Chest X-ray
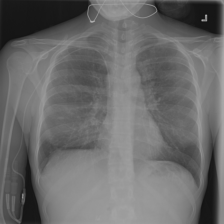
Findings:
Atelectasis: negative
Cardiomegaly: negative
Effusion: negative
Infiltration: negative
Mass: negative
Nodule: negative
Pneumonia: negative
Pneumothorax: negative
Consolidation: negative
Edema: negative
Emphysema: negative
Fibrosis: negative
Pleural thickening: negative
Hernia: negative